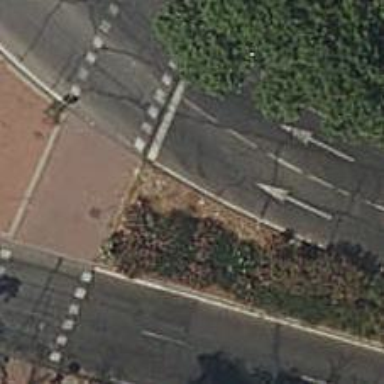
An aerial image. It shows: Kerb serving as barrier.